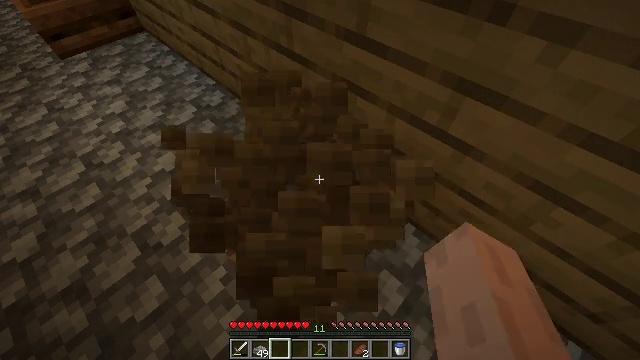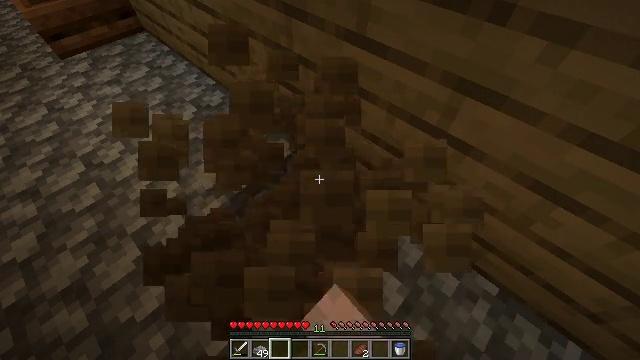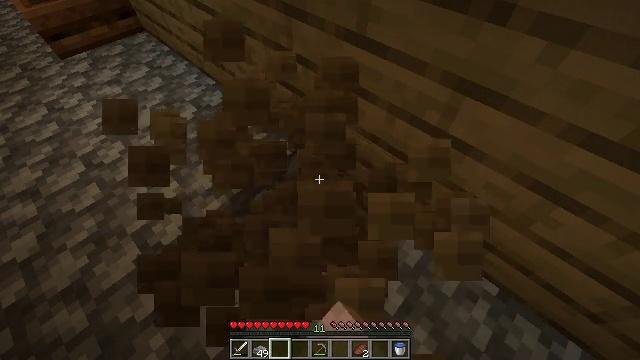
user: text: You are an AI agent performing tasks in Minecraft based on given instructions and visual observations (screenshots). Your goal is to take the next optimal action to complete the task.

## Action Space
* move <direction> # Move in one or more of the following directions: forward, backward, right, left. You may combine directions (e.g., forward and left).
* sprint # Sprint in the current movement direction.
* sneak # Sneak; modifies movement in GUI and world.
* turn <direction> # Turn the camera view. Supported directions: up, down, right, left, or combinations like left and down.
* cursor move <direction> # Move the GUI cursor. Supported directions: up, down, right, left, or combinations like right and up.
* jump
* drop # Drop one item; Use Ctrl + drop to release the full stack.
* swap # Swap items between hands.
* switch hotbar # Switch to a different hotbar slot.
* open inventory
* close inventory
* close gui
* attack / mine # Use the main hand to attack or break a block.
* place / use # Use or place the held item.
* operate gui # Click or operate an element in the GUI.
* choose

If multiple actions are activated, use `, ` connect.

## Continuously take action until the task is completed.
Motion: motion action
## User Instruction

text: Left-click to mine the lectern.
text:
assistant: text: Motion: attack / mine
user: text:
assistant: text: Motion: attack / mine
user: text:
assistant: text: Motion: attack / mine